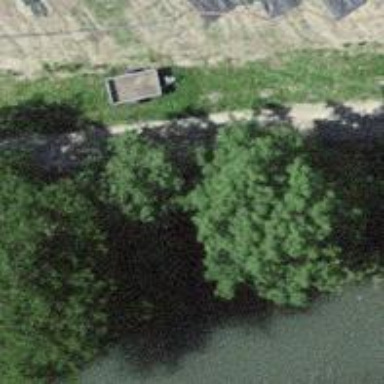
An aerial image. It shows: Bench.